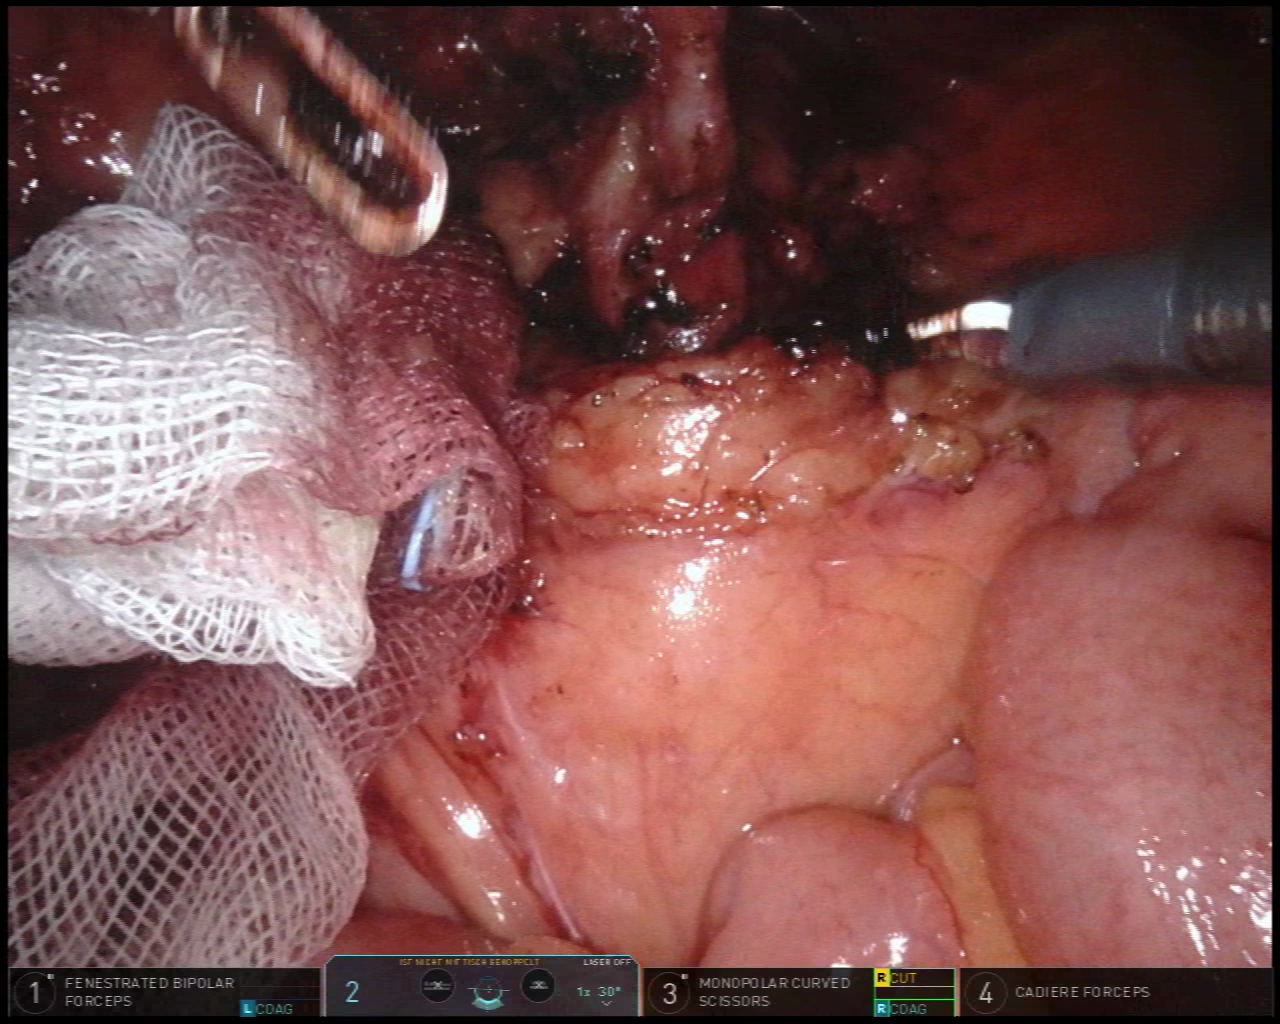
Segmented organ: small_intestine
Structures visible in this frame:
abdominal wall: no
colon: no
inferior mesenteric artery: no
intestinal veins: no
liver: no
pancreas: no
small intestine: yes
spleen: no
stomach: no
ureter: no
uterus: no
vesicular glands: no